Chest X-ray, AP view. Patient: 58 years old, sex M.
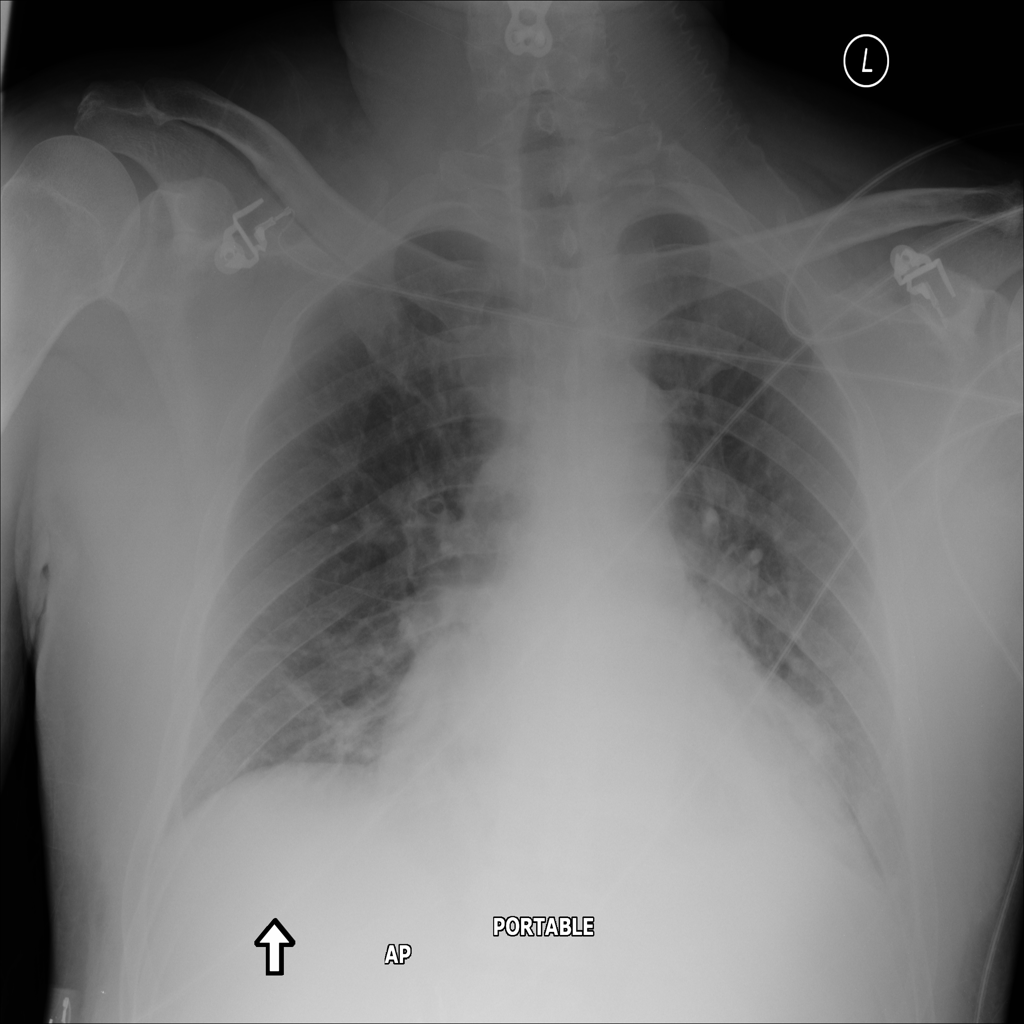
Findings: Atelectasis